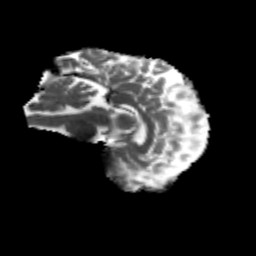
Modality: MD
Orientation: sagittal
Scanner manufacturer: siemens
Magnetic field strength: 3 T
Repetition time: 4.16 s
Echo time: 0.0806 s